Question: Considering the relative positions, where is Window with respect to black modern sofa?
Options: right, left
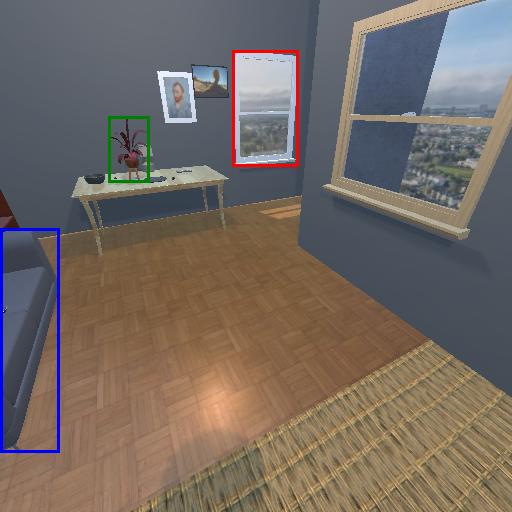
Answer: right